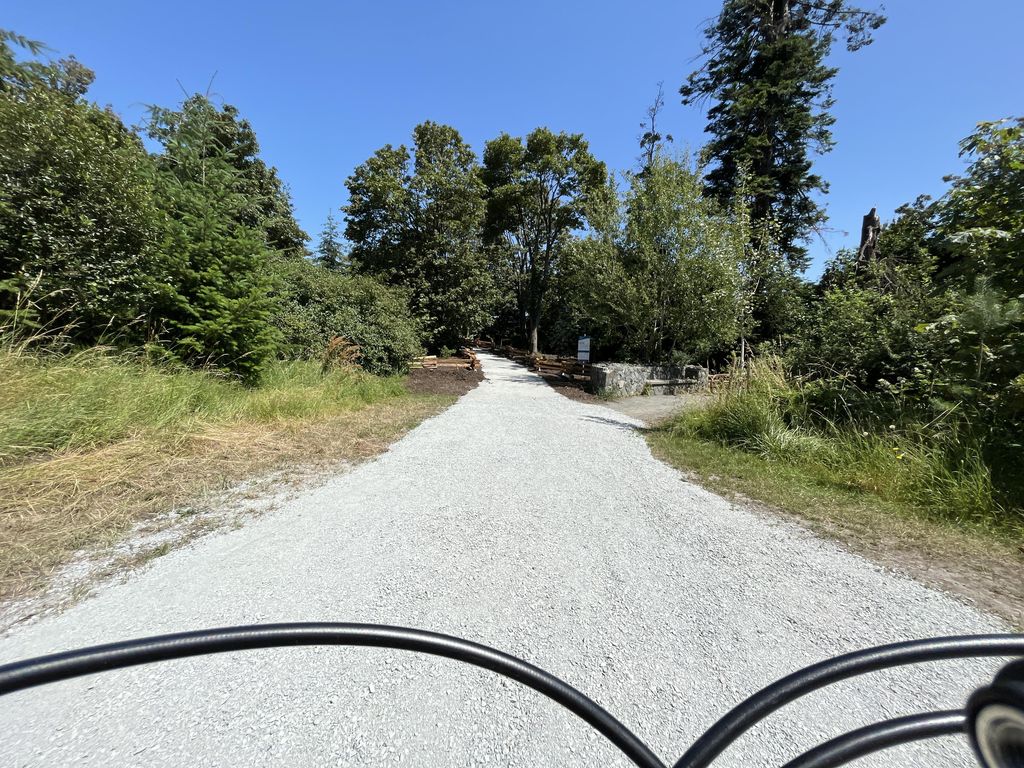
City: victoria